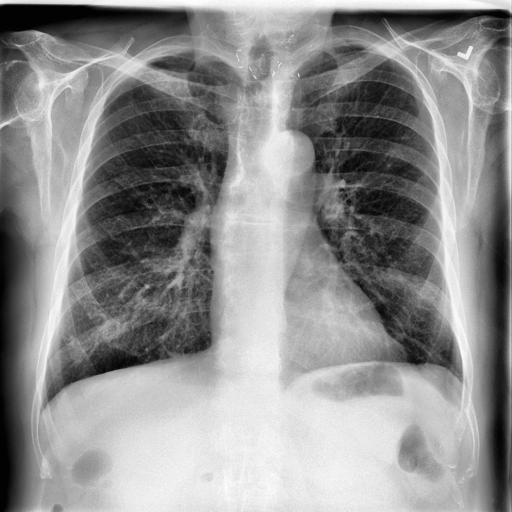
Finding: NORMAL